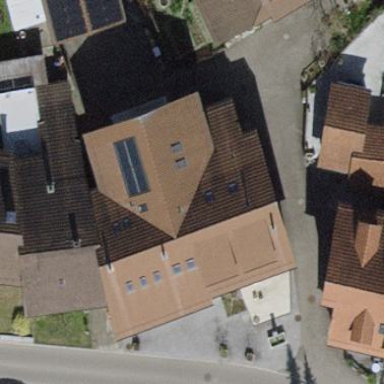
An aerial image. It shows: Building with tile roof.